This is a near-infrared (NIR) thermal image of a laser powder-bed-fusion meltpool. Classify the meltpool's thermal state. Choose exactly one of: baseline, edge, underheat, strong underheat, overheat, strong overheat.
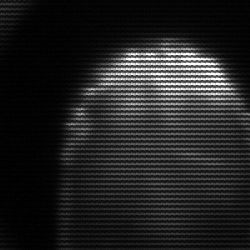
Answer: edge